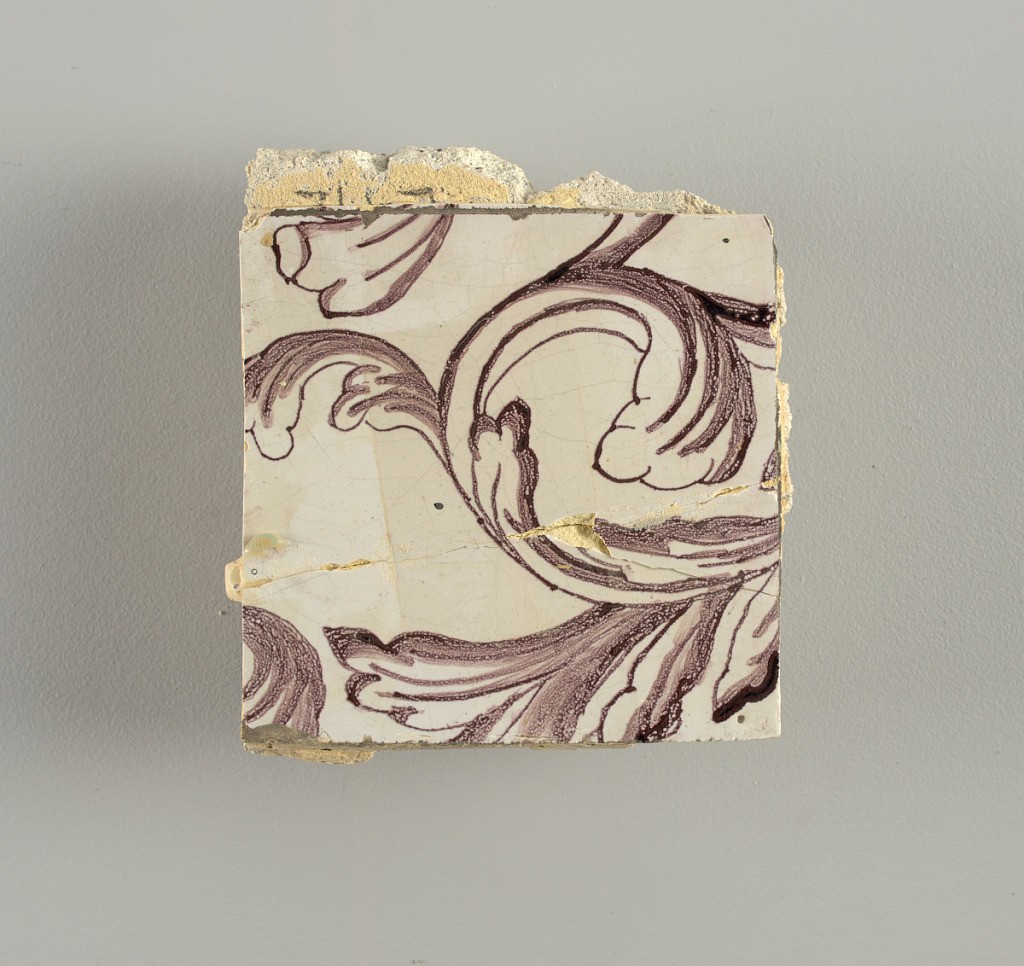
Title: Wall facing
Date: ca. 1725
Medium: Tin-glazed earthenware, underglaze
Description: Horizontal rectangle.  Thirty-seven tiles wide and twenty-one high with opening for door or window nineteen and one-half tiles high and twelve wide.  To left and right of opening, centered canopy above. Left, woman representing Hope, right, a sculputure urn.  Centered above opening, a mascaron.  Arabesque design of foliage.